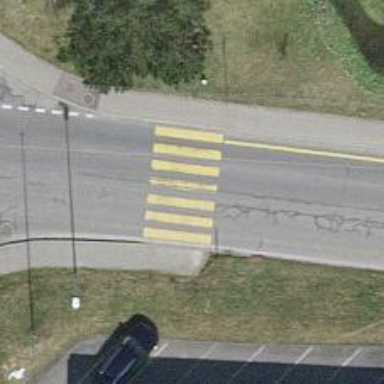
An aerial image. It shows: Zebra crossing on the road.